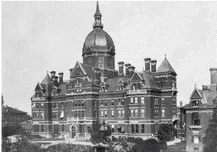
Johns Hopkins University. B; Early photograph of The Johns Hopkins Hospital.
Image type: medical_photograph (skin_photograph)